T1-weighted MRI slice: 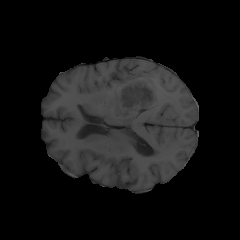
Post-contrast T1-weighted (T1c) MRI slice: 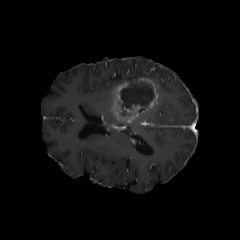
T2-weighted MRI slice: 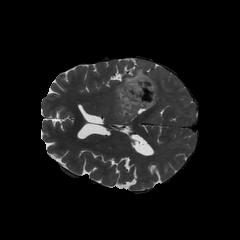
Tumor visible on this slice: yes